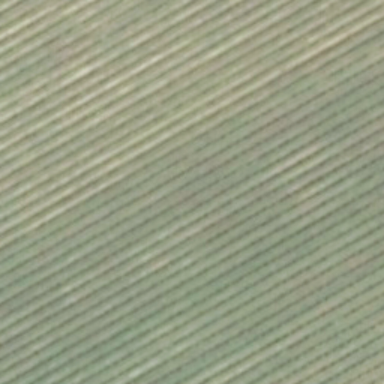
There is a piece of formland .